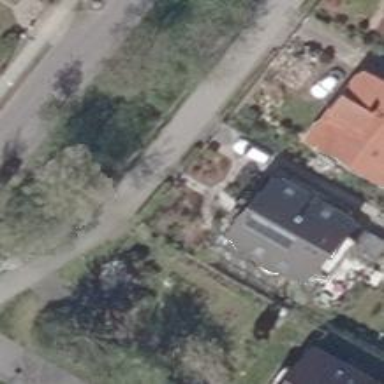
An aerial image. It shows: Detached building with gabled roof.